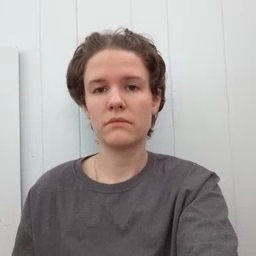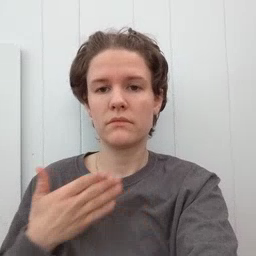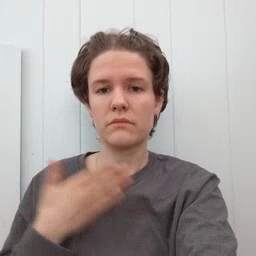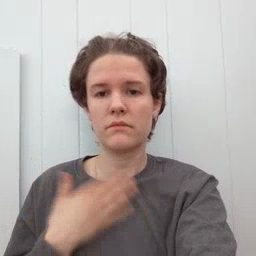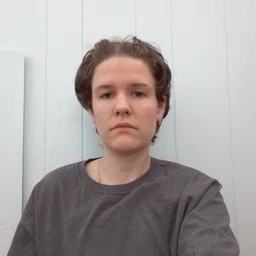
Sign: happy